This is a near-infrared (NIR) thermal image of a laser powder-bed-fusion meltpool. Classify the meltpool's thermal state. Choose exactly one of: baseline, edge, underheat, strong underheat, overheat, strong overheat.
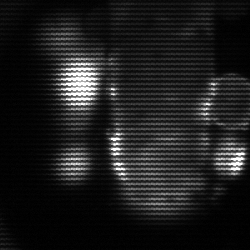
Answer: strong underheat